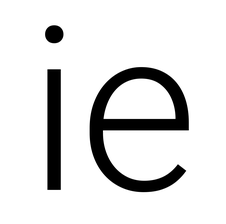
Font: Roboto_Light